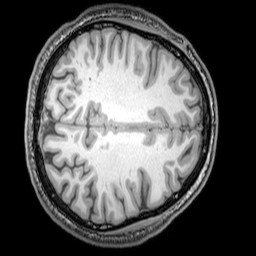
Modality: T1w
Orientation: axial
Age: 23
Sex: male
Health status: healthy
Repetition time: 0.081 s
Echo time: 0.037 s